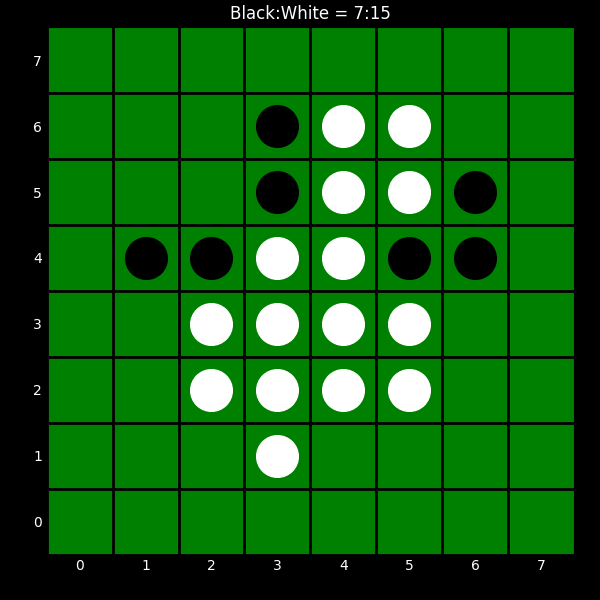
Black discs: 7
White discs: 15